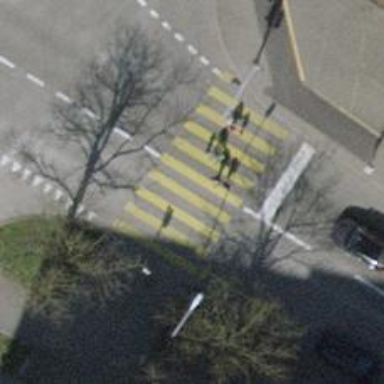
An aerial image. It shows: Crossing with zebra traffic signals.